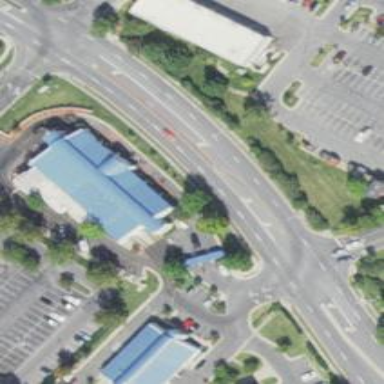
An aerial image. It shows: Retail building that houses car wash facility.